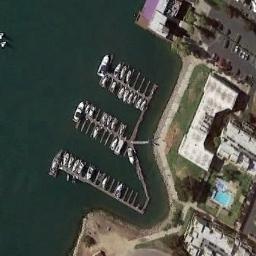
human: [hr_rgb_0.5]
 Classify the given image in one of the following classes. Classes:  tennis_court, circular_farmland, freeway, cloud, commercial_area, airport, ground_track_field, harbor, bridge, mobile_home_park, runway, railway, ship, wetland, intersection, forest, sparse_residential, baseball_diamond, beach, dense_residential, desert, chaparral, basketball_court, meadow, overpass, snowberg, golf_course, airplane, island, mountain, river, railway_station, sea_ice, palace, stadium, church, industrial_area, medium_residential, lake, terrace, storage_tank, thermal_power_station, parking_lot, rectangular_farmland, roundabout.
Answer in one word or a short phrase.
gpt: harbor